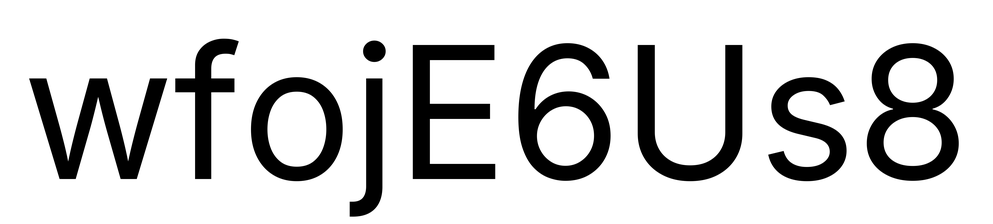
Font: Inter_Regular